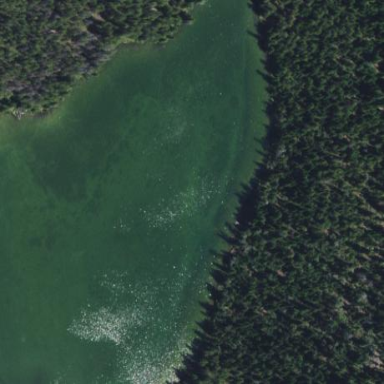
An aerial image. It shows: Serene lake surrounded by nature.